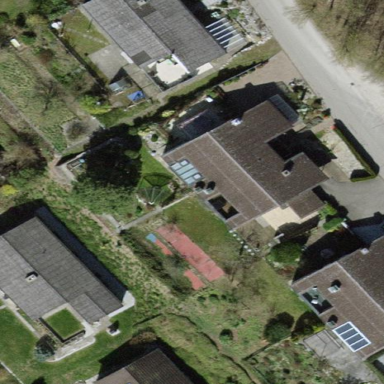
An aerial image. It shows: Semi-detached house with gabled roof.